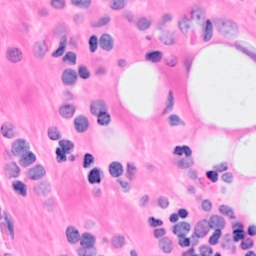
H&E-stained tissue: Breast